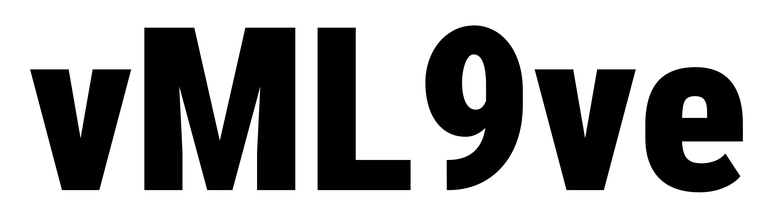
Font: Roboto_Condensed_Black